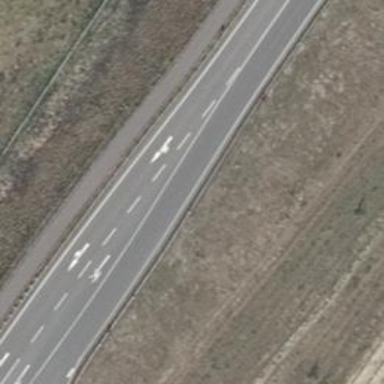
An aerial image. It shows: Embankment with asphalt surface along primary highway.